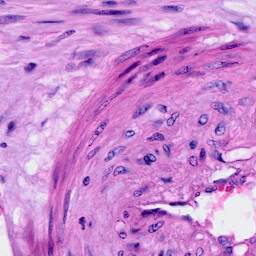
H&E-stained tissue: Cervix